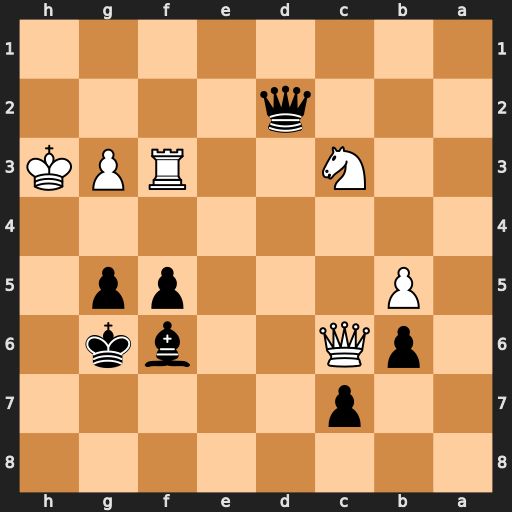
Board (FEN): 8/2p5/1pQ2bk1/1P3pp1/8/2N2RPK/3q4/8
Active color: b
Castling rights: -
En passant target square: -
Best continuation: g4#